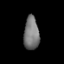
Tissue: lung
Cell type: Endothelial cells
Senescence score: 0.6585
Nuclear area (px): 499
Mean DAPI intensity: 118.685